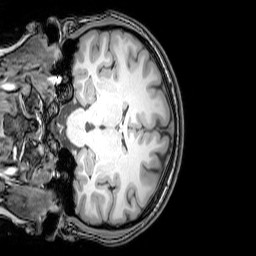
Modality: T1w
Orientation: coronal
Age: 21
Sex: female
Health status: healthy
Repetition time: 0.081 s
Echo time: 0.037 s